Question: I just started working on 'Ionic' framework and created a project using CLI. I have added support for android platform generated an android project using the following command:
'''
ionic platform add android
'''
This has been done successfully, Now i am importing tha android project to android studio but getting the following error related with gradle.
'''
FAILURE: Build failed with an exception.
* What went wrong:
Task '' not found in root project 'android'.
* Try:
Run gradle tasks to get a list of available tasks. Run with --stacktrace option to get the stack trace. Run with --info or --debug option to get more log output.
'''
Following are the contents of build.gradle file available in cordovaLib folder

So if am i missing something while importing project or build.gradle needs to be updated?
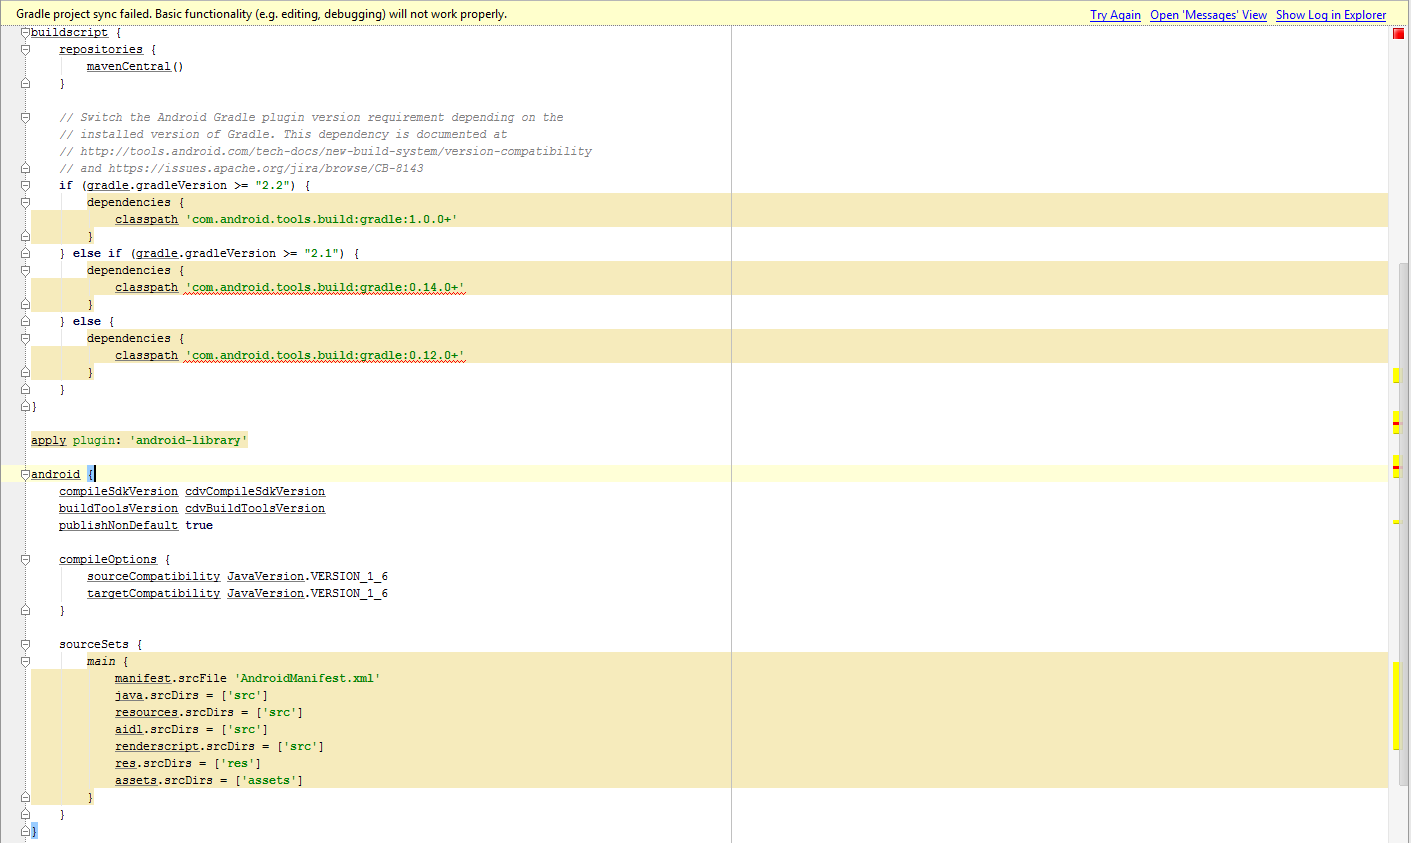
Answer: I figured out the thing that was going wrong. I imported the ionic project that i created from CLI to Android studio.
There i got two seperate 'build.gradle' files in ionic project. One was in the root android project and other one was in CordovaLib project. In both the gradle files buildToolVersion was being identified at the run time. So may be Android Studio was unable to resolve the build version.
Setting hardcoded build version to "19.1" and SDK version to 21 fixed the issue.